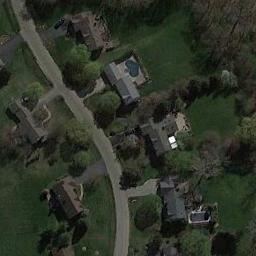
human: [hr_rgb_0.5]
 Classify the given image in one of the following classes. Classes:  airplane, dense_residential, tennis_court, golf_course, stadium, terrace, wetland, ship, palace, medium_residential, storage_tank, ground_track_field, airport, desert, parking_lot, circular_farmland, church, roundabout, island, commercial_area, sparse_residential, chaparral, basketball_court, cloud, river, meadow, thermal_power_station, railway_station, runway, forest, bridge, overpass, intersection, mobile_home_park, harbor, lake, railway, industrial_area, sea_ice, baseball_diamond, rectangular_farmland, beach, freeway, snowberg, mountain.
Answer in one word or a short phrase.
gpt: medium_residential